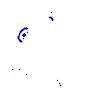
Particle: proton